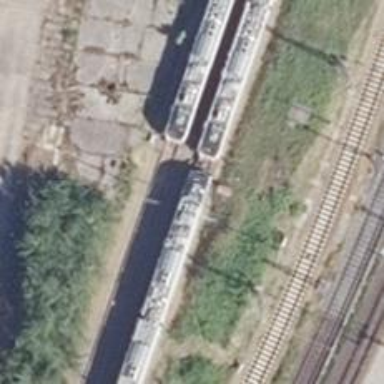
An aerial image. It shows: Railway siding for service.